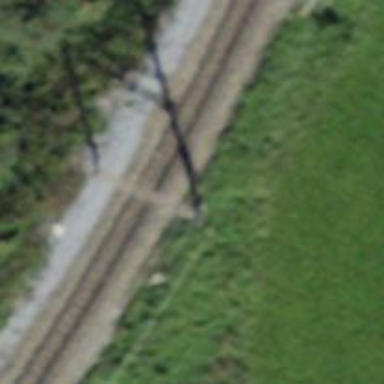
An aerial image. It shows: Narrow-gauge railway with electrified contact line.